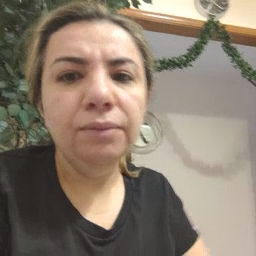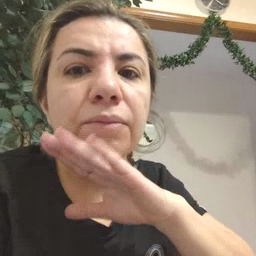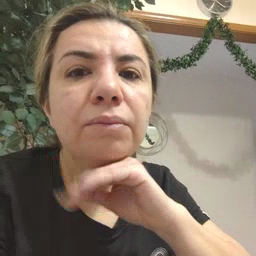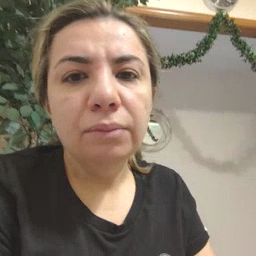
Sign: pig